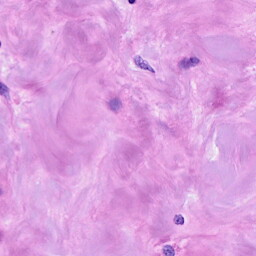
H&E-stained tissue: Breast